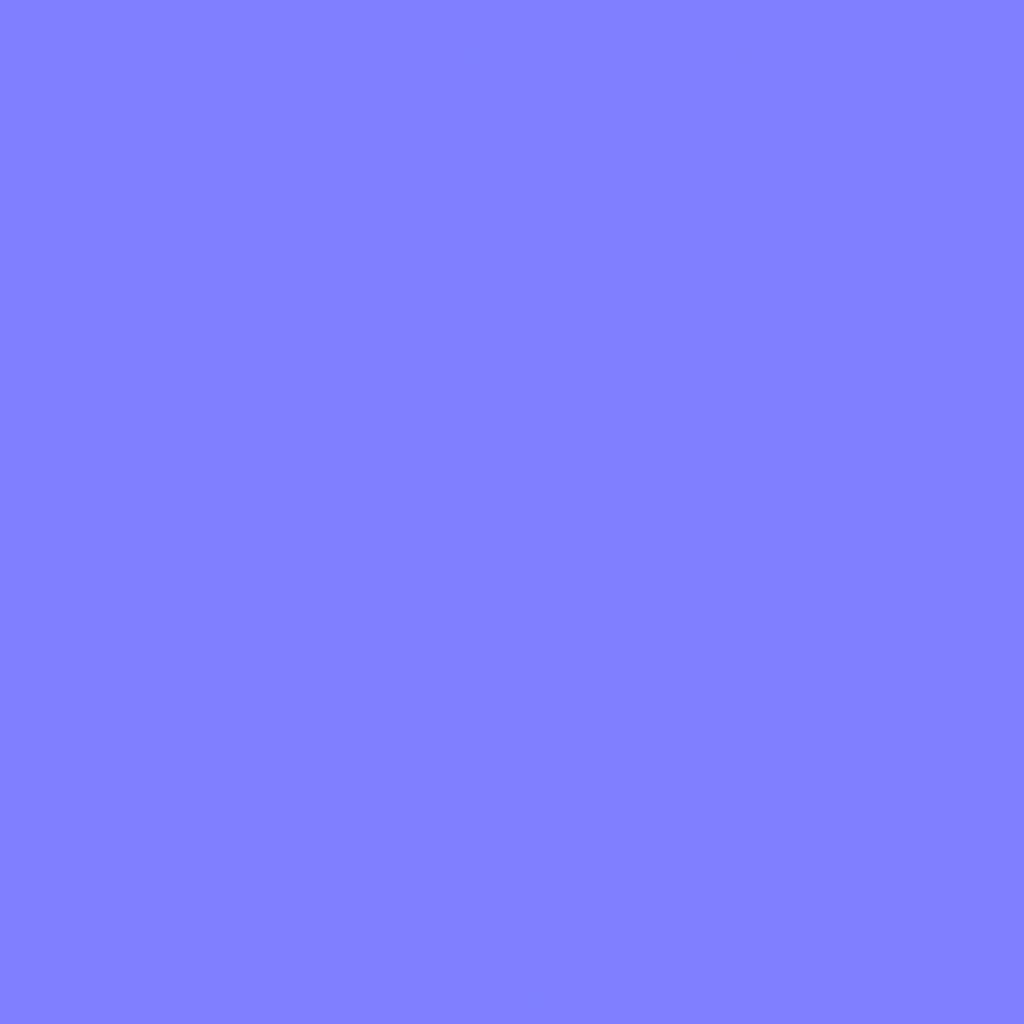
Texture map type: NormalDX